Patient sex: M
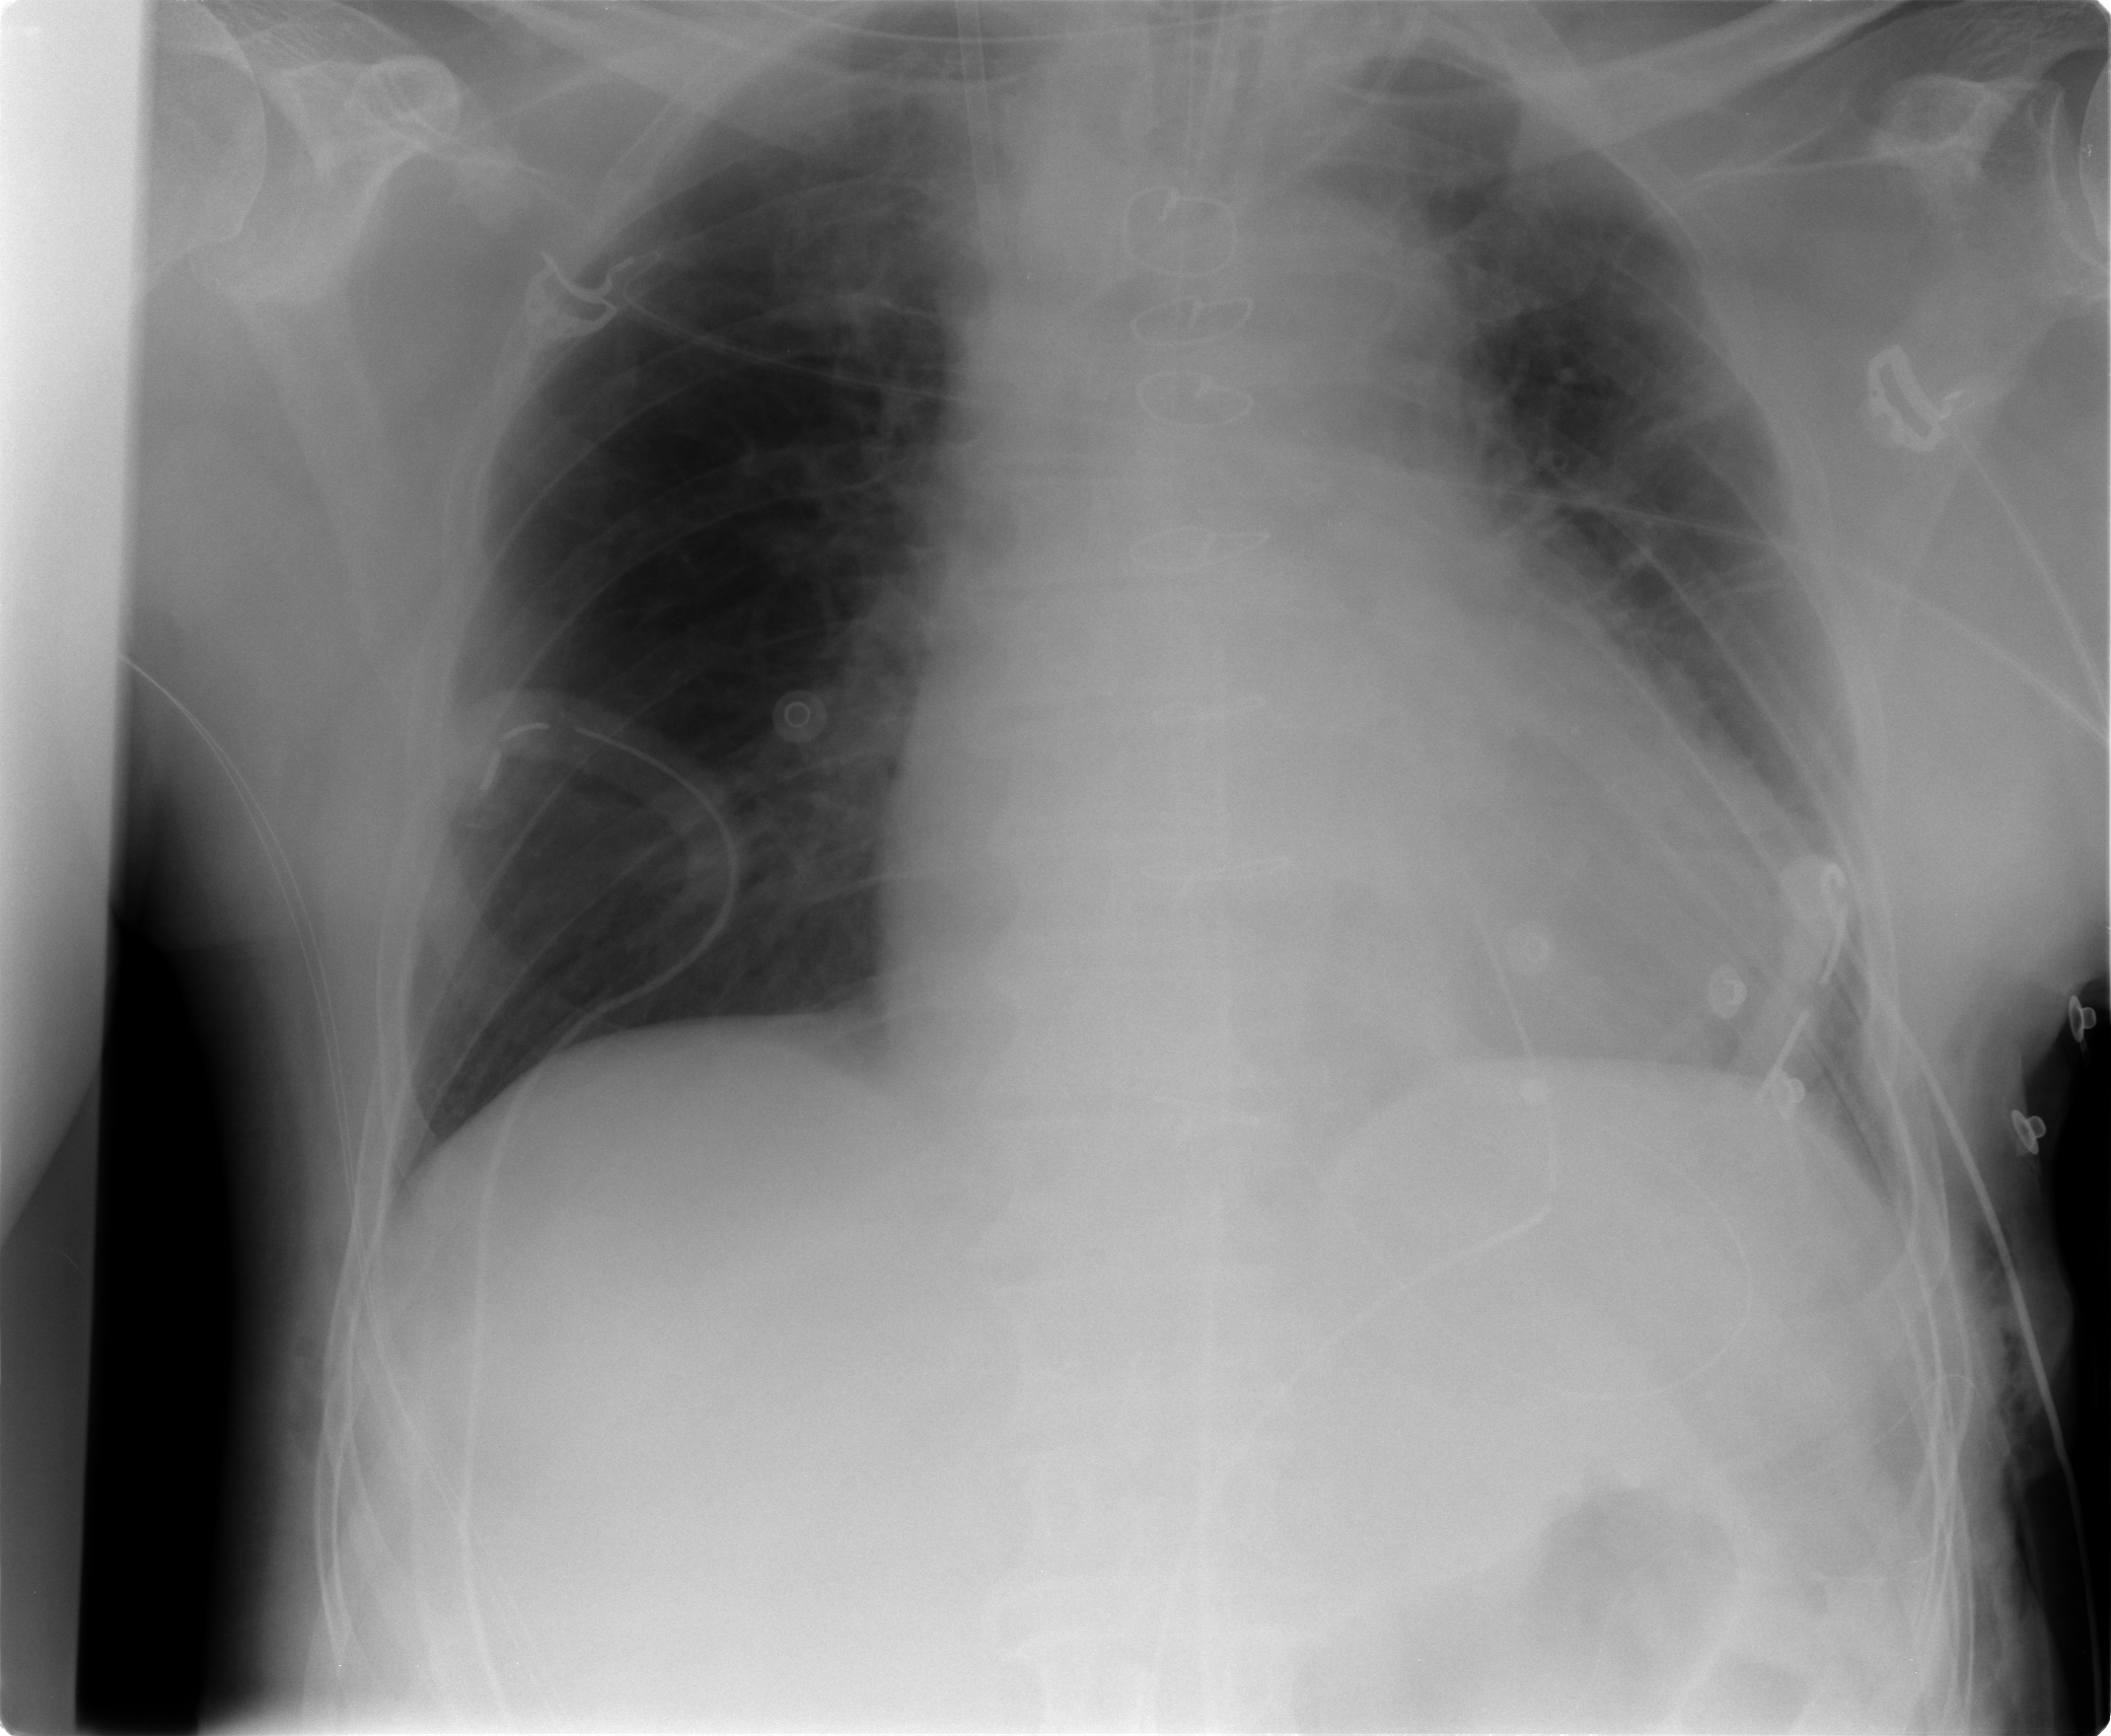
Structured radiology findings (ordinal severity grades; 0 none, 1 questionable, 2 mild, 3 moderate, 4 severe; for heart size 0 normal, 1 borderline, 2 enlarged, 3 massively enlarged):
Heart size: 2
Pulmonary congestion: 2
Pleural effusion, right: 0
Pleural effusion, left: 0
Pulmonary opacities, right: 0
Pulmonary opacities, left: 0
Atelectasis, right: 0
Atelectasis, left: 2